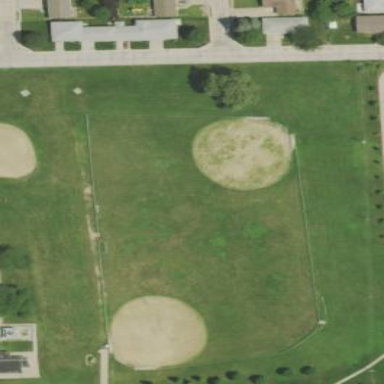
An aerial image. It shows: Baseball pitch for leisure land activities.